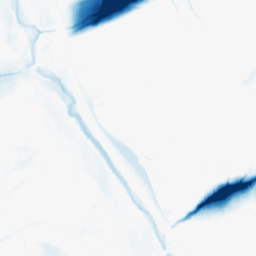
Category: morphological
Decomposition family: morphological_ellipse
Decomposition parameters: operation: closing
width: 50
height: 10
Upsampling method: regularized
Upsampling parameters: scale: 4
lambda_reg: 0.01
Upsampling scale: 4